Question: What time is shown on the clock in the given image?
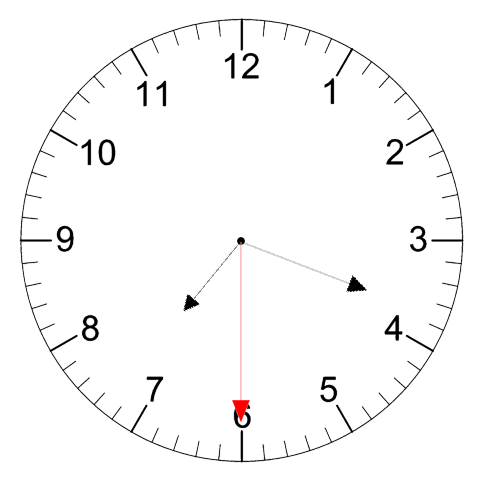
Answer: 07:18:30